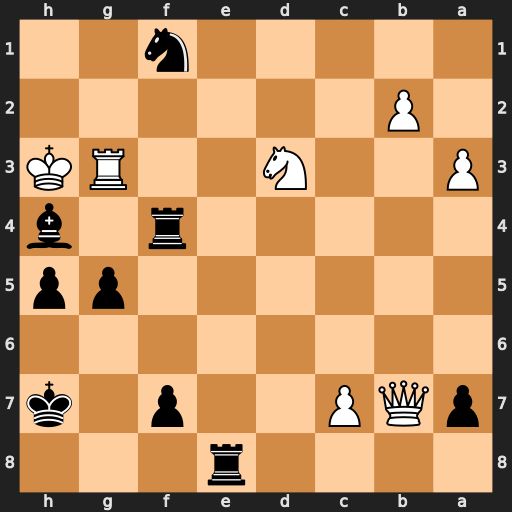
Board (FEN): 4r3/pQP2p1k/8/6pp/5r1b/P2N2RK/1P6/5n2
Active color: b
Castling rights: -
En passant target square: -
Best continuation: Re2 Qg2 Rxg2 Kxg2 Rc4